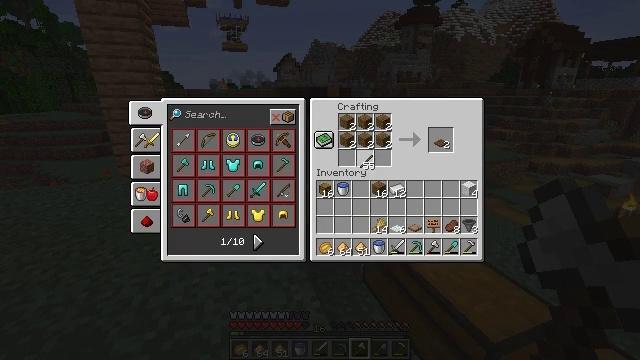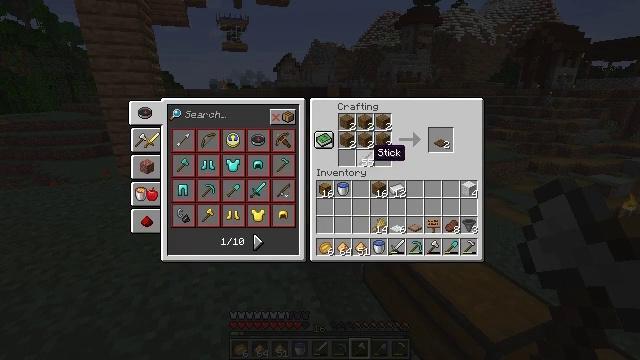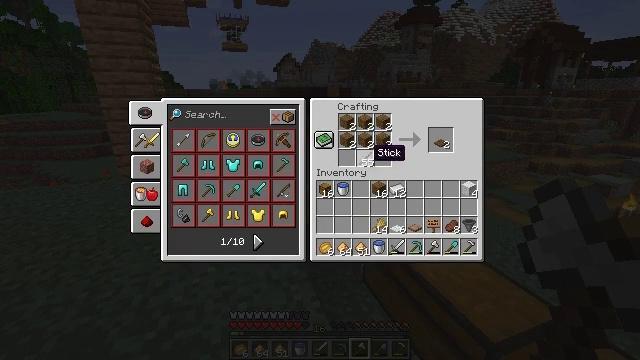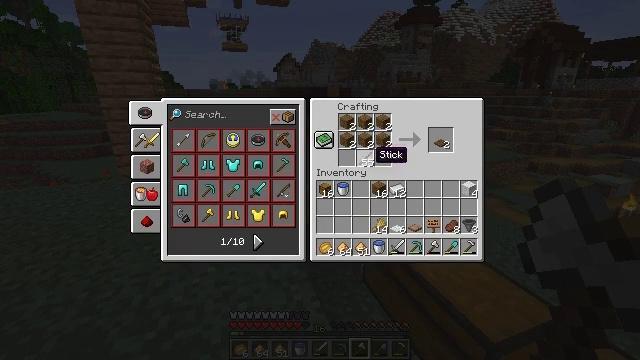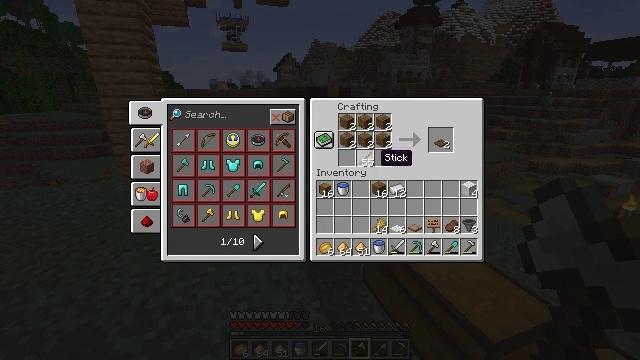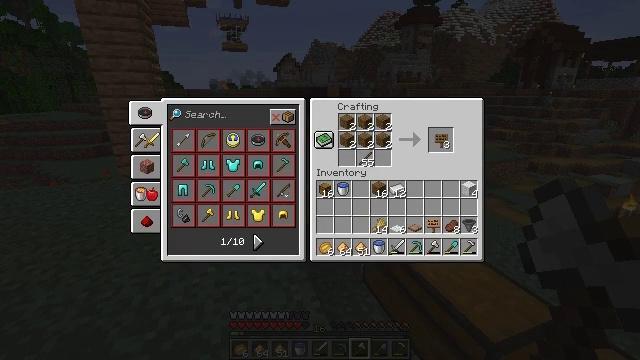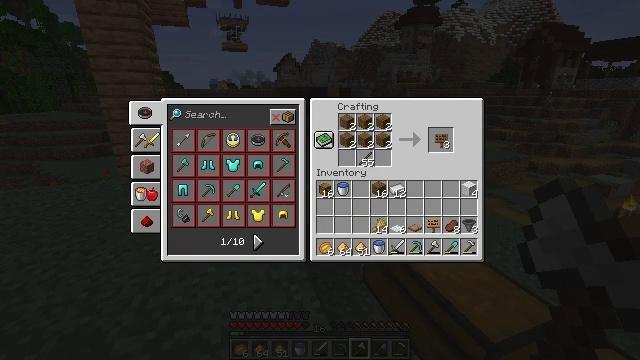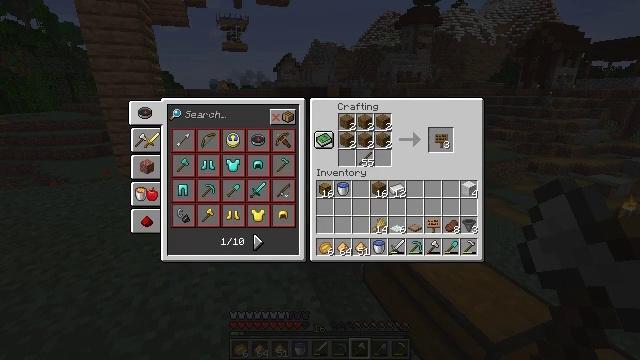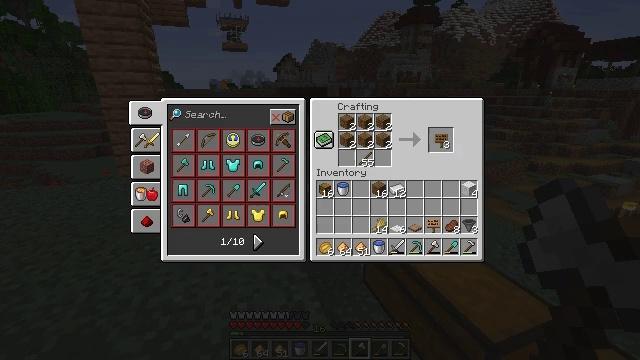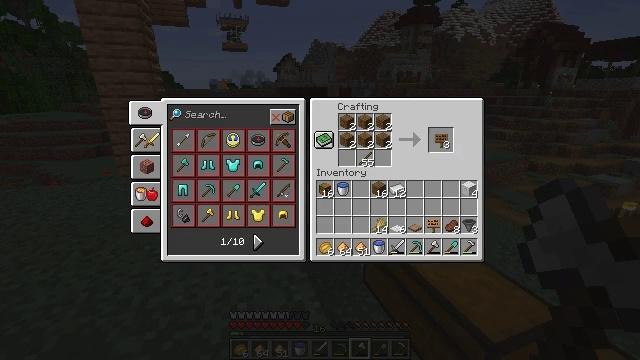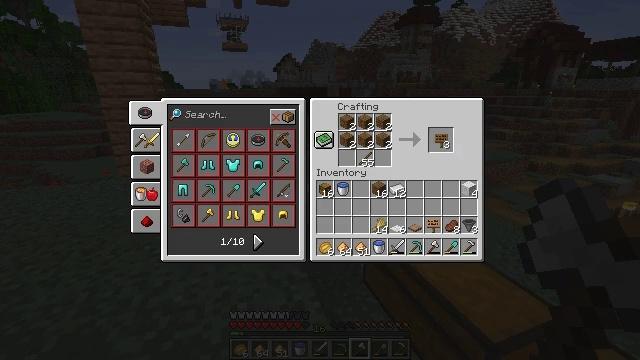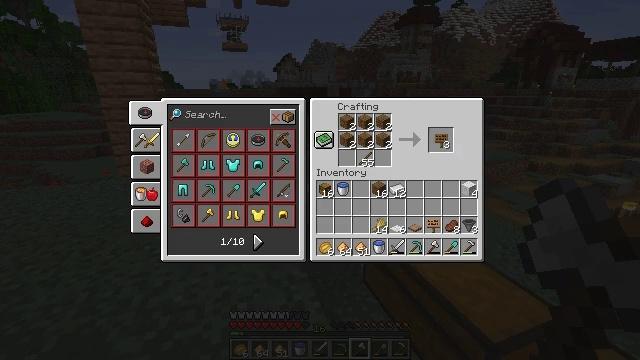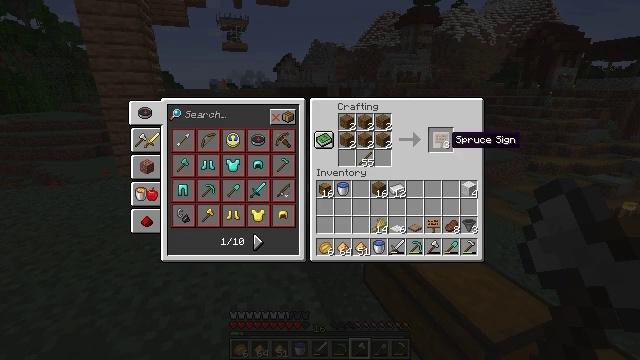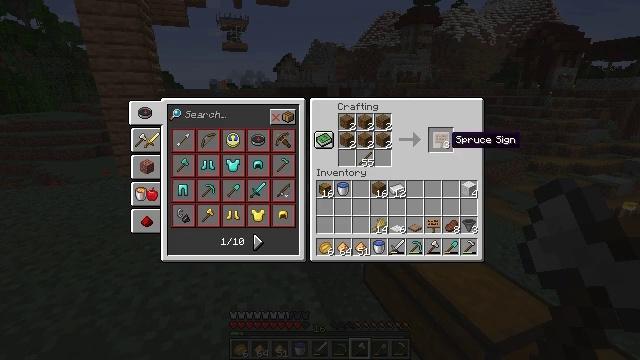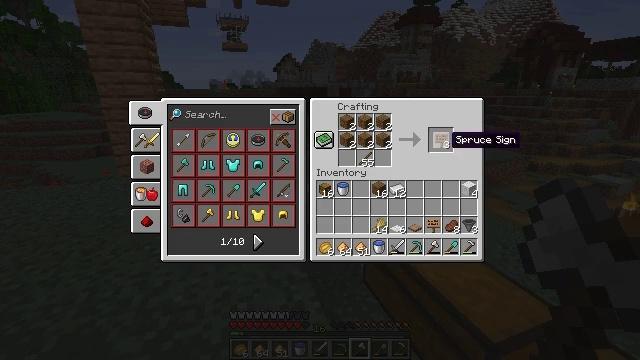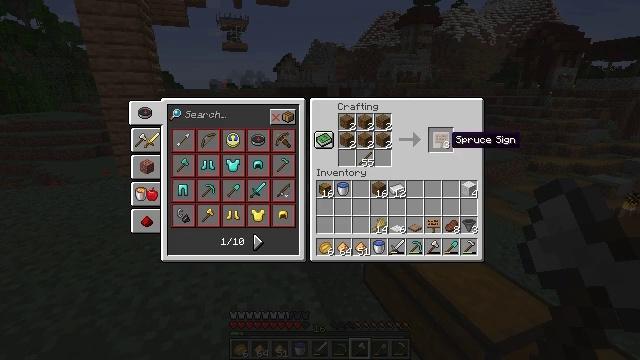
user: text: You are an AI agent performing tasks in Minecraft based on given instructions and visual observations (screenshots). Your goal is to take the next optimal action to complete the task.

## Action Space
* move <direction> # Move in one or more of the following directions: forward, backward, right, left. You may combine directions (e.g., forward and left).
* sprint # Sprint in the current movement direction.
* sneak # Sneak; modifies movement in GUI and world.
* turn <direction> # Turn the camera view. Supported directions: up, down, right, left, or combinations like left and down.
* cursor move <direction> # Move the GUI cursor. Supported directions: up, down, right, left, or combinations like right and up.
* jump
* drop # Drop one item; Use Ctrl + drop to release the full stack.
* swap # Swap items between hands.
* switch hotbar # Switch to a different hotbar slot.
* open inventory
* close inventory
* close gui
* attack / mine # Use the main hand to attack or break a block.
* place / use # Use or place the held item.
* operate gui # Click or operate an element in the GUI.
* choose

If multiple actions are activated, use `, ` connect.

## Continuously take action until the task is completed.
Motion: motion action
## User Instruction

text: Use the crafting grid to make a spruce sign.
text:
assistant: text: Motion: no_op
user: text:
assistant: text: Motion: no_op
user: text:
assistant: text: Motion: no_op
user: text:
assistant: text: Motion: no_op
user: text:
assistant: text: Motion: cursor move right
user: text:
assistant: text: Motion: cursor move right
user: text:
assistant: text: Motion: cursor move right
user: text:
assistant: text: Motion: no_op
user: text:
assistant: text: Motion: sneak, cursor move right and up
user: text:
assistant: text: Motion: sneak, cursor move up
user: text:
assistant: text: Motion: sneak
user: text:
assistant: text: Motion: sneak
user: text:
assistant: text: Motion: sneak
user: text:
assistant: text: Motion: sneak
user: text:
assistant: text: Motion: sneak
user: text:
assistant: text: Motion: sneak, operate gui
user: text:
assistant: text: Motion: sneak, operate gui
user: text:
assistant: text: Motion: sneak
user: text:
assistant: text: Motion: sneak
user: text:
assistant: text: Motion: sneak
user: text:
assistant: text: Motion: sneak